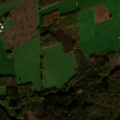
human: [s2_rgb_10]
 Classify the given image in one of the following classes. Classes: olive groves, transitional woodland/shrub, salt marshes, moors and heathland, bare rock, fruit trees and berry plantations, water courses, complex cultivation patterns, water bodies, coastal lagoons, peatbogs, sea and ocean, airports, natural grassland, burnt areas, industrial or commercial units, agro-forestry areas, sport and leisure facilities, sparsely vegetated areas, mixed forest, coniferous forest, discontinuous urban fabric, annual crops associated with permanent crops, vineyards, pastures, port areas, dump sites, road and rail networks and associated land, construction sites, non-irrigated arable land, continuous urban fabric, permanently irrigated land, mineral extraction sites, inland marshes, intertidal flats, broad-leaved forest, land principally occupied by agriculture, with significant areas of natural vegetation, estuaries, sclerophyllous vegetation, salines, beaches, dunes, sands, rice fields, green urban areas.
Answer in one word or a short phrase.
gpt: non-irrigated arable land, complex cultivation patterns, broad-leaved forest, coniferous forest